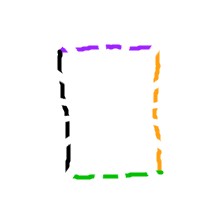
Shape: rectangle